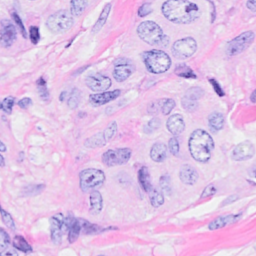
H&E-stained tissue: Breast